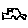
Label: car